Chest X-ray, PA view. Patient: 52 years old, sex M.
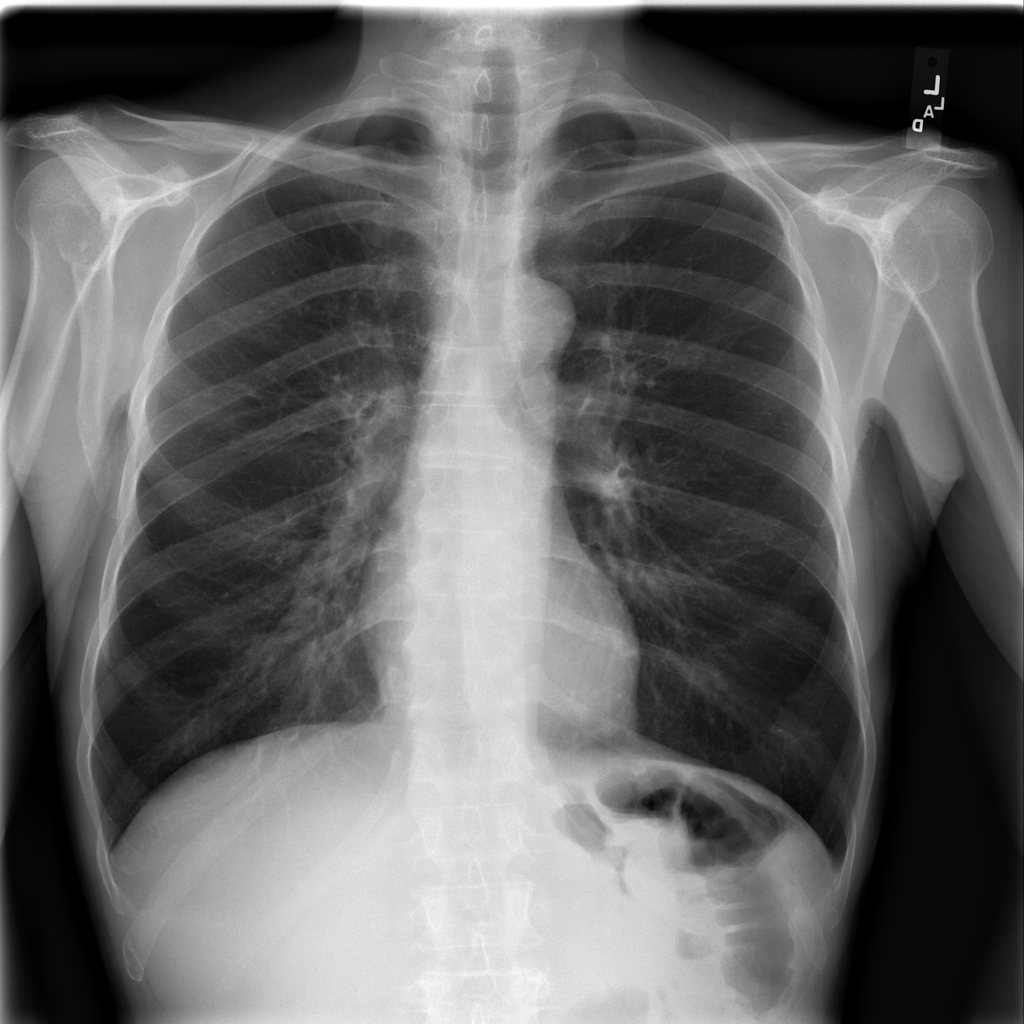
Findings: No Finding